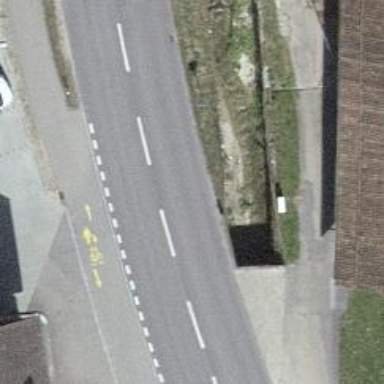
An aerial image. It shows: Culvert tunnel.